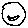
Label: smiley face